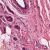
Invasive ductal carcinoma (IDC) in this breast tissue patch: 0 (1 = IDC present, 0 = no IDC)